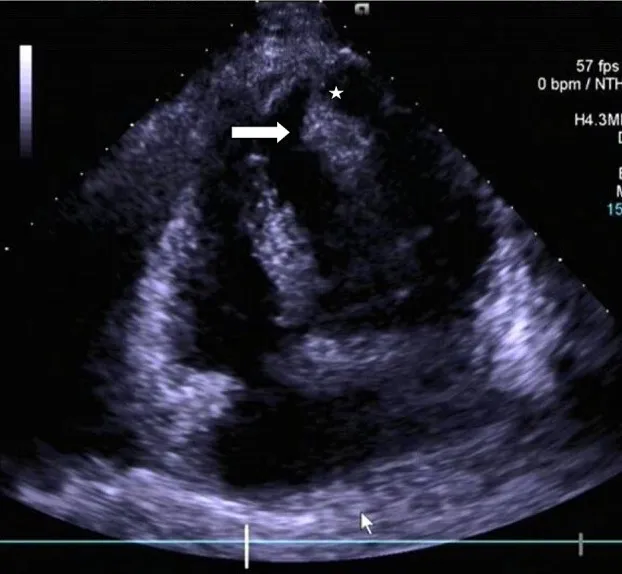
Transthoracic echocardiogram revealing the presence of a pedunculated lobular mass [peduncle (asterisk); mass (arrow head)] within the left ventricle.
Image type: radiology (ultrasound)